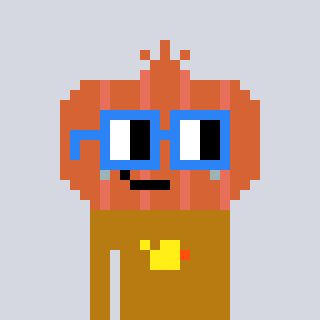
a pixel art character with square blue glasses, a onion-shaped head and a gold-colored body on a cool background